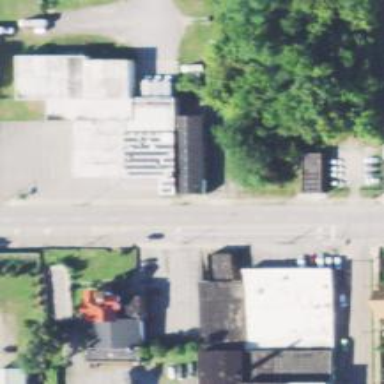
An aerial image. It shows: Supermarket located in building.